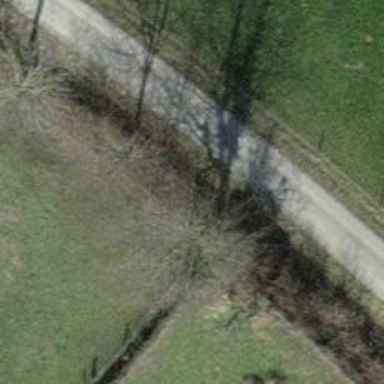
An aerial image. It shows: Hedge acting as barrier.